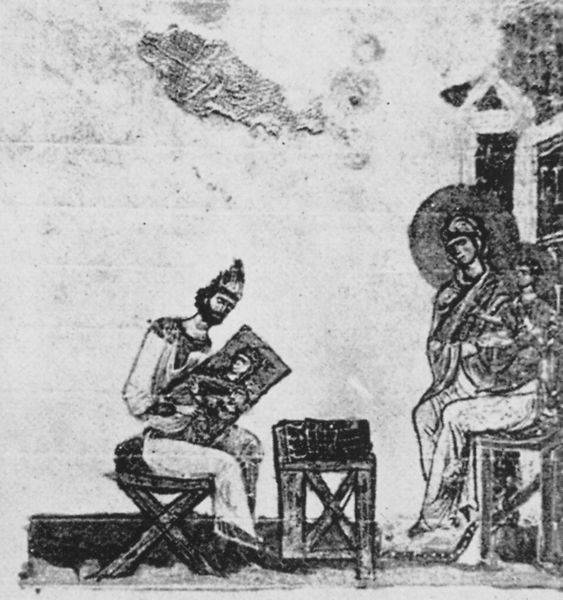
Titel: Miniatur aus den “Homilien des hl. Gregor von Nazianz”  fol. 106
Institution: Jerusalem, Bibliothek des griechischen Patriarchats
Schlagwörter: menschen, stuhl, tisch, zeichnung, bild, bildnis, kind, hocker, könig, thron, druck, jesus, heilige, maria, madonna, ikone, josef, freske